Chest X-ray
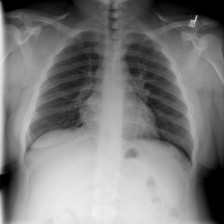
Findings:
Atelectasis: negative
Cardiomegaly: negative
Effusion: negative
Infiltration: negative
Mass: negative
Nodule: negative
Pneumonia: negative
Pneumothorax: negative
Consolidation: negative
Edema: negative
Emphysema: negative
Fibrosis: negative
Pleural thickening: negative
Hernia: negative